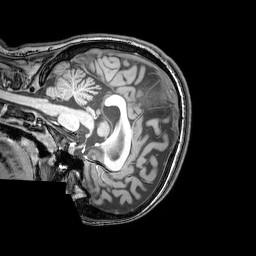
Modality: T1w
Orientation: sagittal
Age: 22
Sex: female
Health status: healthy
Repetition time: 0.081 s
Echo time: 0.037 s